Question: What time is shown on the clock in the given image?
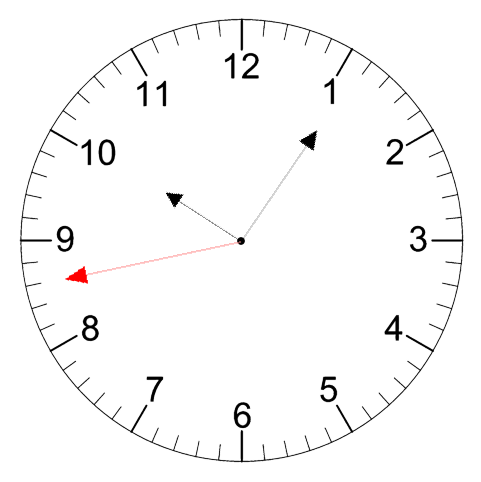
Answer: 10:05:43